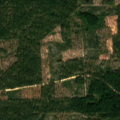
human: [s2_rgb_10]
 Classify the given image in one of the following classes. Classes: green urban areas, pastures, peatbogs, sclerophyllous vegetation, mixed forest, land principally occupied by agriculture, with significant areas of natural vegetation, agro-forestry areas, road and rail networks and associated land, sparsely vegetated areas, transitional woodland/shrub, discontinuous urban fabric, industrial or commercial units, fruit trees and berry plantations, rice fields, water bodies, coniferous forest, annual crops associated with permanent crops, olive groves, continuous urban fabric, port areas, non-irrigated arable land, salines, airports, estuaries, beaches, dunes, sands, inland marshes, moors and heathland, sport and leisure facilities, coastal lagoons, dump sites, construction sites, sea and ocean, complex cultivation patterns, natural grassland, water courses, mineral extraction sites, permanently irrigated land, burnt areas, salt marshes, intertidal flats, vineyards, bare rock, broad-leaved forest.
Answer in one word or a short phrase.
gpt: coniferous forest, transitional woodland/shrub